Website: macys
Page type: billing-address
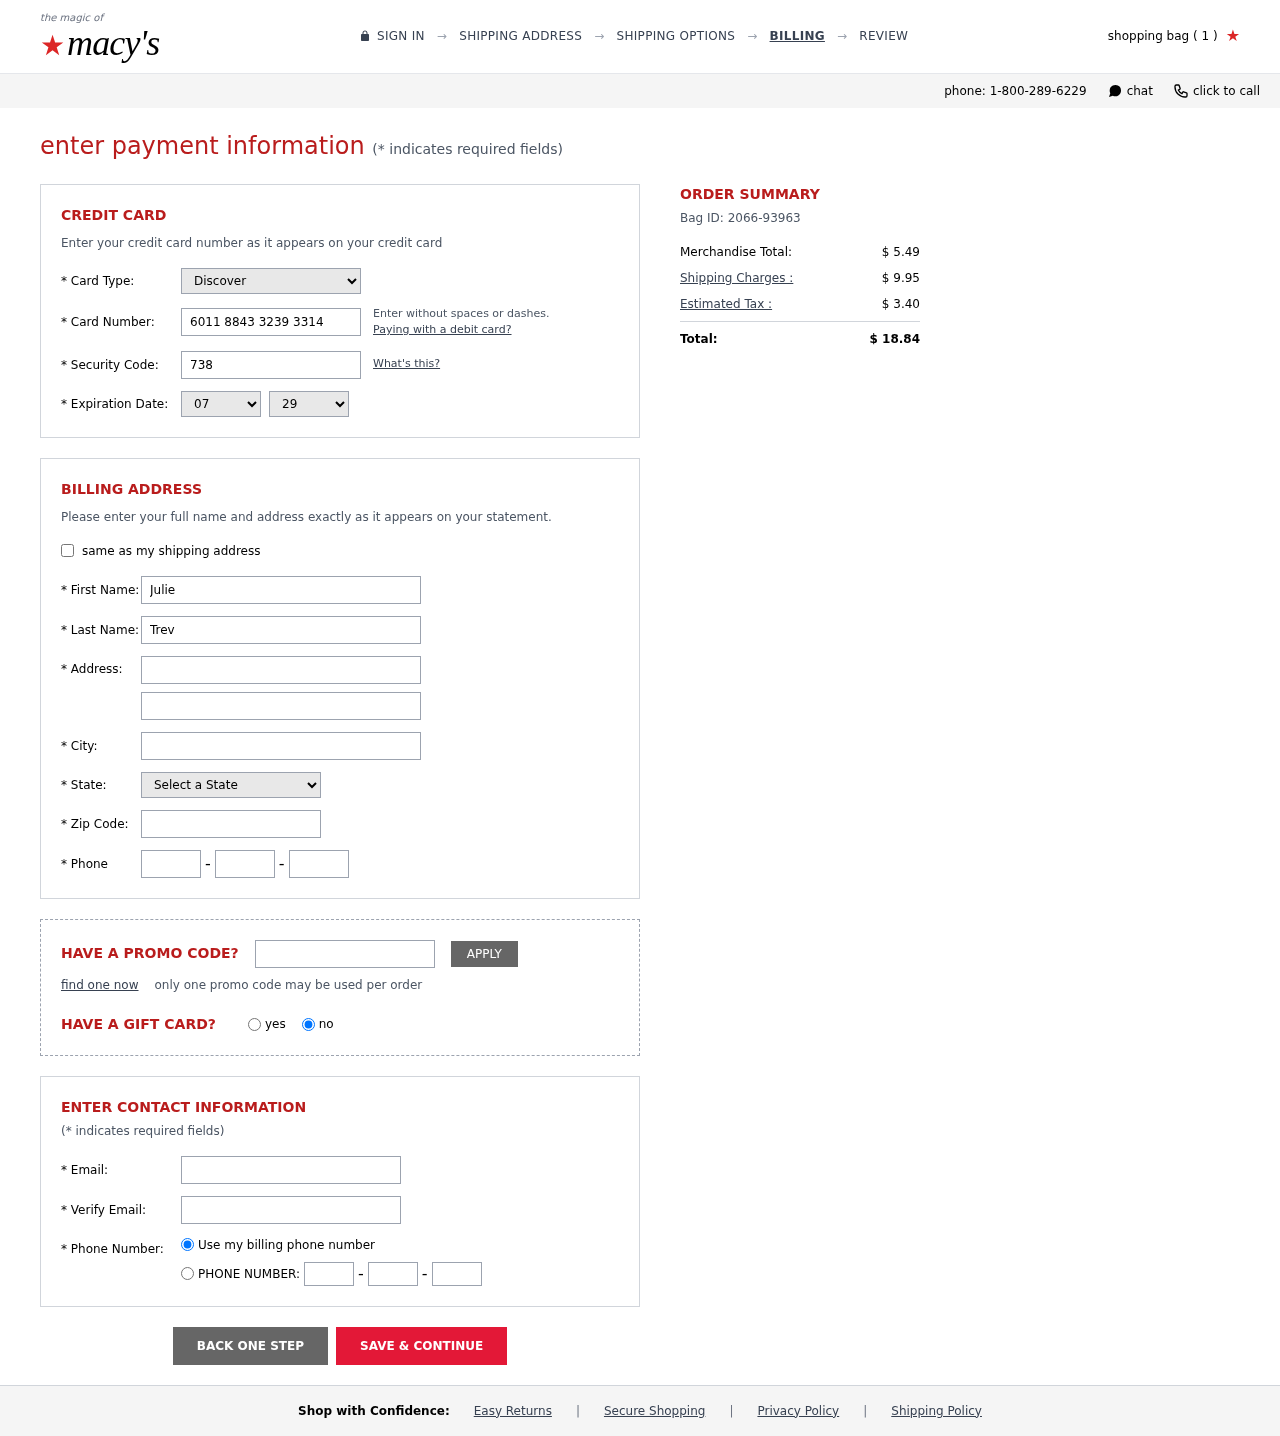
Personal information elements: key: PII_CARD_CVV
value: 738
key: PII_CARD_EXPIRY_MONTH
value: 07
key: PII_CARD_EXPIRY_YEAR
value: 29
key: PII_CARD_NUMBER
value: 6011 8843 3239 3314
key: PII_CARD_TYPE
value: Discover
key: PII_CITY
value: South Brendaborough
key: PII_EMAIL
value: julie.trevino@gmail.com
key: PII_FIRSTNAME
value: Julie
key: PII_LASTNAME
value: Trevino
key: PII_PHONE_AREA
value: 770
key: PII_PHONE_PREFIX
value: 402
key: PII_PHONE_SUFFIX
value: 4120
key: PII_POSTCODE
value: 21721
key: PII_STATE_ABBR
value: ND
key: PII_STREET
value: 53458 Cuevas Lights
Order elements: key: ORDER_NUM_ITEMS
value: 1
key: ORDER_ID
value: Bag ID: 2066-93963
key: ORDER_SUBTOTAL
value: $ 5.49
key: ORDER_SHIPPING_COST
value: $ 9.95
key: ORDER_TAX
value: $ 3.40
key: ORDER_TOTAL
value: $ 18.84